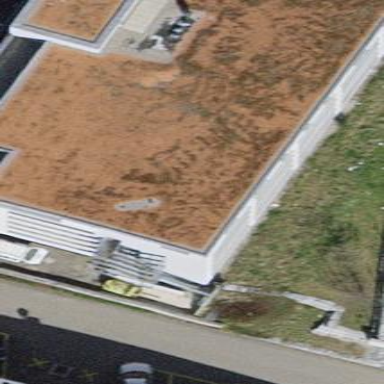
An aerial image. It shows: Office building with flat roof.